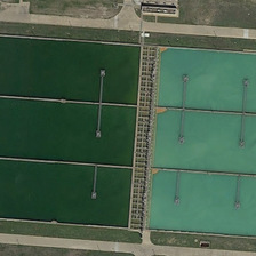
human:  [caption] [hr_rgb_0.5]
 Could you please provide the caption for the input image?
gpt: Two rectangular ponds are near the road and green meadow.

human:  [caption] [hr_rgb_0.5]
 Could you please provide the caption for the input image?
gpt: Six rectangular ponds are close to roads and green grass.

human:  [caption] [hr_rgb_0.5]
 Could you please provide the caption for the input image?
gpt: six rectangular ponds are near roads and green meadows.

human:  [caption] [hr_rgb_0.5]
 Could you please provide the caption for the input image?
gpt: Roads and meadows near Liufang pond

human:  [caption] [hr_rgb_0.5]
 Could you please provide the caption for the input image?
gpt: Six rectangular lakes are close to roads and green meadows.